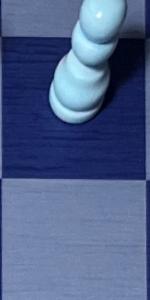
Label: Empty